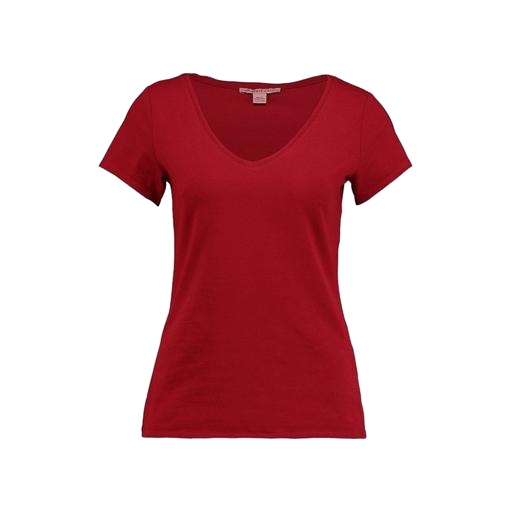
red v-neck tee, red t-shirt woman, red v neck tee, white background